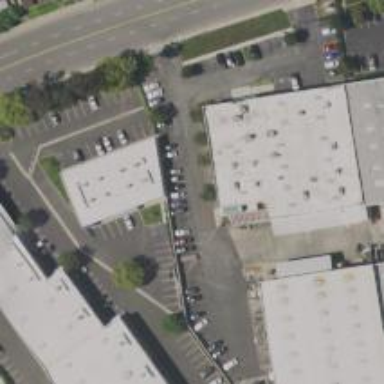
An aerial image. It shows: Warehouse.